Question: I tried dropping a SQL Server CE table using both:
'''
drop invHeader
'''
-and:
'''
drop [invHeader]
'''
...in Query Analyzer, but in both cases, I get the same err msg:

Dropping a table should be drop-dead easy, but this one keeps bouncing back up, like a reverse Humpty Dumpty.
What do I need to do to drop it hard enough for it to really go away - "Nuke invHeader"?
To add insult to injury, after this command failed (both "styles" of designating the table name), Query Analyzer seems to lose its synaptic connections and won't allow me to edit the SQL/DDL statement any longer - I have to warm boot the handheld device before it comes to its synapses again.
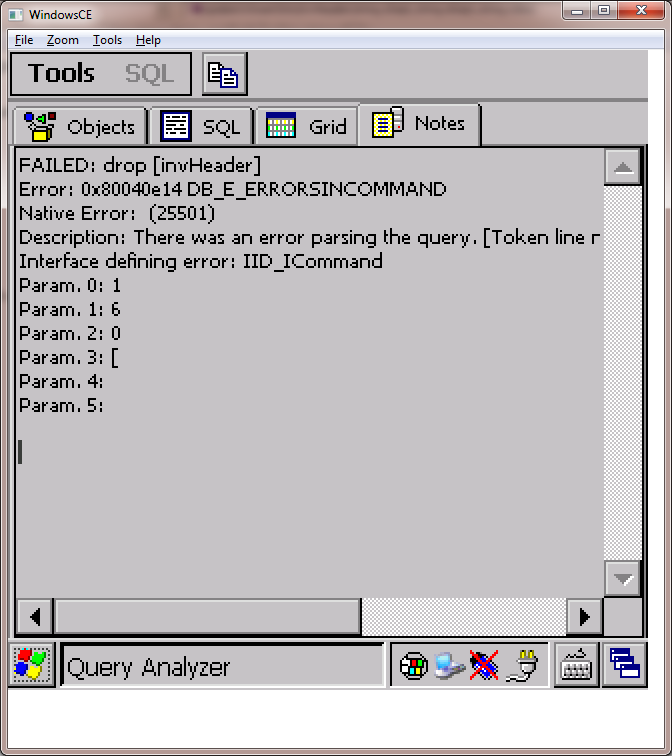
Answer: Your syntax is incorrect - in order to drop a table you should use
'''
DROP TABLE invHeader;
'''